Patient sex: F
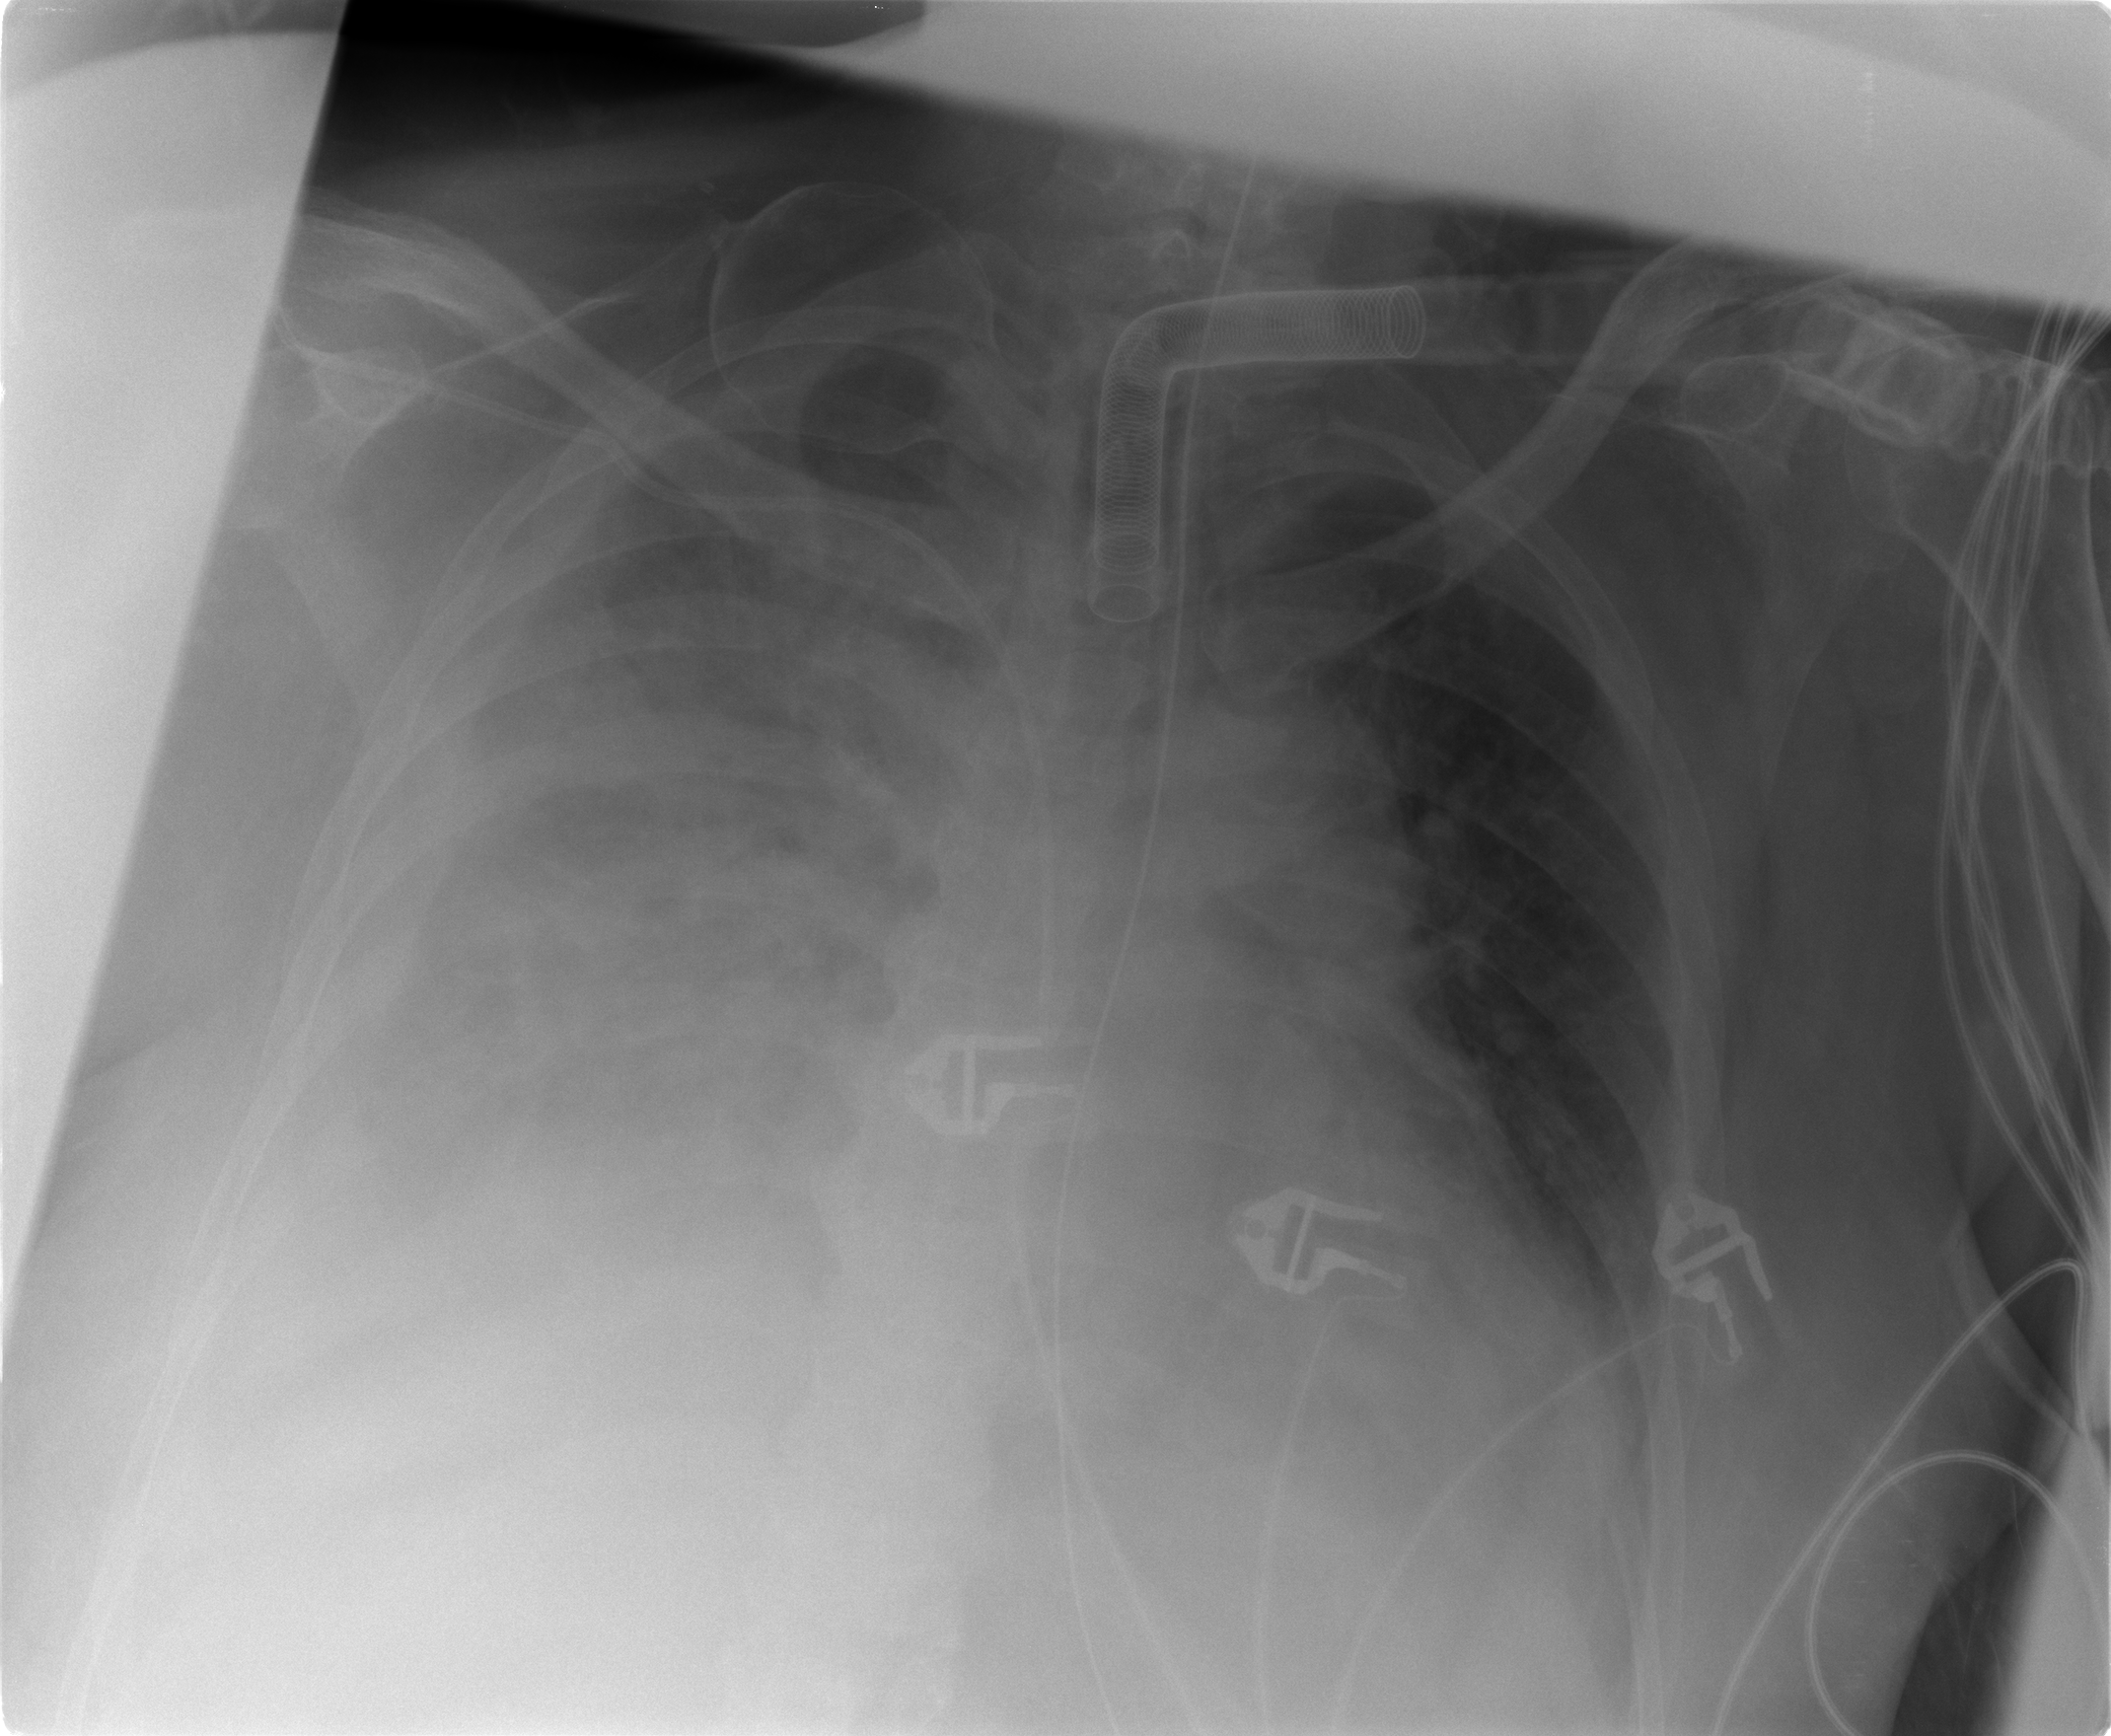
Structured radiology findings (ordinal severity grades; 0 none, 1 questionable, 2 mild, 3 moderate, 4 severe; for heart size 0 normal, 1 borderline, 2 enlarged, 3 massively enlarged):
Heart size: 2
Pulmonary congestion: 3
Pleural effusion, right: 3
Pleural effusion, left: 1
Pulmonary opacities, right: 3
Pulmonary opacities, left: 3
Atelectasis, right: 3
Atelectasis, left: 2